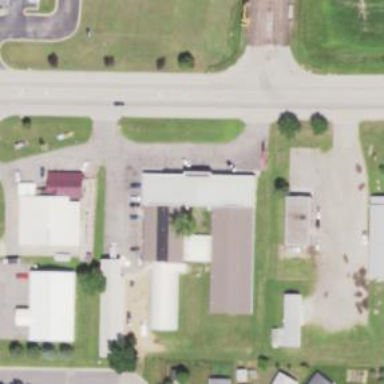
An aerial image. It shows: Building that houses furniture shop.